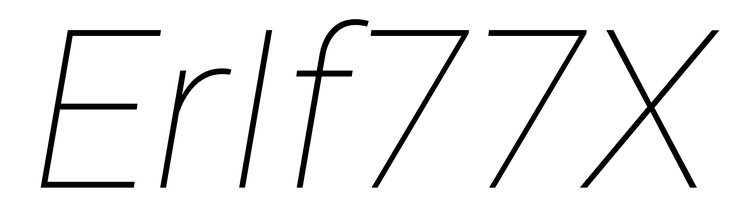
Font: Roboto-Italic_Thin_Italic